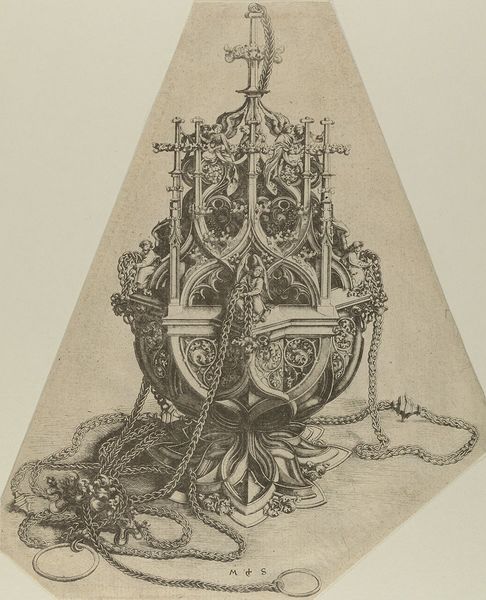
Titel: Rauchgefäß
Künstler: Martin Schongauer
Standort: Hamburg
Institution: Museum für Kunst und Gewerbe Hamburg
Schlagwörter: grau, skizze, zeichnung, renaissance, engel, papier, kette, grafik, graphik, klein, fotografie, photographie, gefäß, kreuz, druckgraphik, druckgrafik, stich, ketten, blattwerk, filigran, kupferstich, urne, christi, weinblatt, weinranke, kriechblume, rankenwerk, kirchenausstattung, rankenornament, reproduktionen, druckerzeugnisse, behälter, ornamentstich, vorlageblätter, weihrauchbehälter, stechblatt